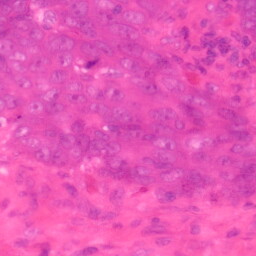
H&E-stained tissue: Colon